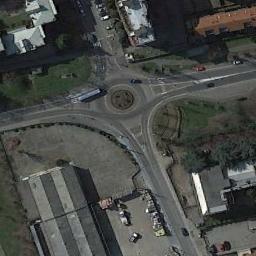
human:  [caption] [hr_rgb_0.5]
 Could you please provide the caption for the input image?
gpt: Several buildings of different shapes are beside the roundabout .

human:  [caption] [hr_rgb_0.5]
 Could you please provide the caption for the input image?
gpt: The roundabout with four exits and entrances is surrounded by some buildings .

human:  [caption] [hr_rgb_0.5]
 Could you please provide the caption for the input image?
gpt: The roundabout is on the grass next to buildings .

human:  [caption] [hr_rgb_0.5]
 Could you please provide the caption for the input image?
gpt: There are several vehicles on the road at the roundabout of four roads, Many buildings and some trees around the roundabout, And many cars parked in the open space beside the roundabout .

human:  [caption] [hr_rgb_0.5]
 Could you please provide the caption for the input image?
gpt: There are some buildings and green lawns beside the roundabout .